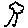
Label: tree